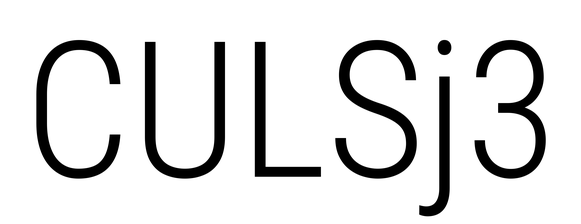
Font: Roboto_Condensed_Light